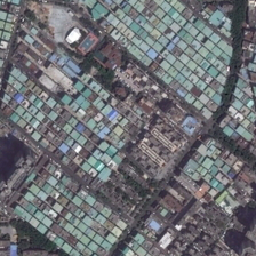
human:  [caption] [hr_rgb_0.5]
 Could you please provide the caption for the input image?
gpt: The devastated industrial zone crosses by the road and is surrounded by a green playground surrounded by a red runway

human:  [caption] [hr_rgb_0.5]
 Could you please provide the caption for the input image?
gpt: The dilapidated industrial area is crossed by a road, surrounded by green playground and red runway

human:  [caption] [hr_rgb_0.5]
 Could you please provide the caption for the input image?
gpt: The industrial area is crossed by a road and surrounded by a green playground surrounded by a red track

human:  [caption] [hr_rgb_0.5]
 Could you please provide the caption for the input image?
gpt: Green playground of old industrial district

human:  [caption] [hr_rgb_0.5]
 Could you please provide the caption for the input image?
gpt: The dilapidated industrial area is crossed by A Road and surrounded by a green playground Surrounded by a red track